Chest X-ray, PA view. Patient: 57 years old, sex F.
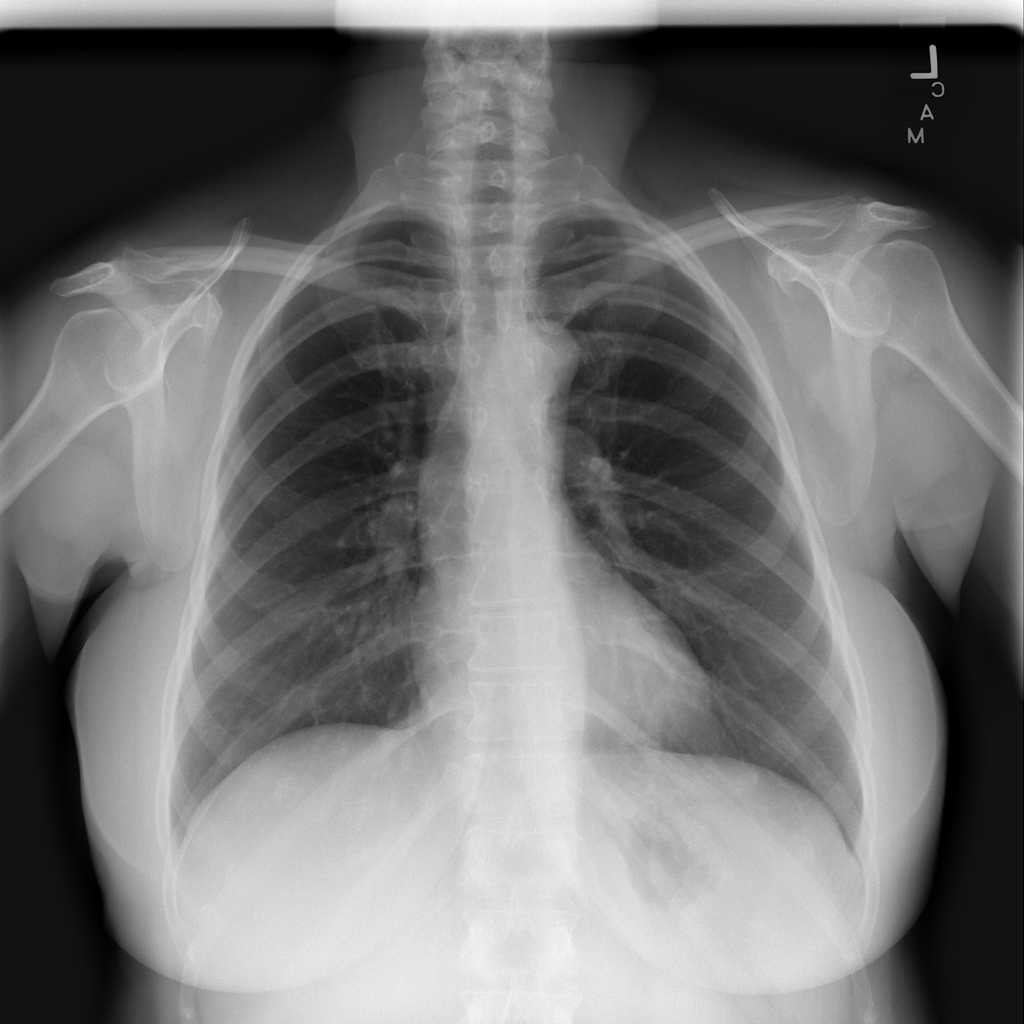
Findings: No Finding